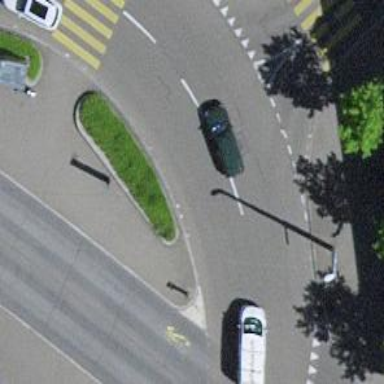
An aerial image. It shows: Secondary road with asphalt surface leading to roundabout junction.